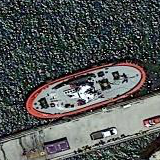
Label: civil